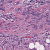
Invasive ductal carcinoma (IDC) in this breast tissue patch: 1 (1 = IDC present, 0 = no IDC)